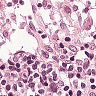
Metastatic tissue present: no